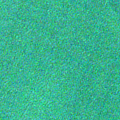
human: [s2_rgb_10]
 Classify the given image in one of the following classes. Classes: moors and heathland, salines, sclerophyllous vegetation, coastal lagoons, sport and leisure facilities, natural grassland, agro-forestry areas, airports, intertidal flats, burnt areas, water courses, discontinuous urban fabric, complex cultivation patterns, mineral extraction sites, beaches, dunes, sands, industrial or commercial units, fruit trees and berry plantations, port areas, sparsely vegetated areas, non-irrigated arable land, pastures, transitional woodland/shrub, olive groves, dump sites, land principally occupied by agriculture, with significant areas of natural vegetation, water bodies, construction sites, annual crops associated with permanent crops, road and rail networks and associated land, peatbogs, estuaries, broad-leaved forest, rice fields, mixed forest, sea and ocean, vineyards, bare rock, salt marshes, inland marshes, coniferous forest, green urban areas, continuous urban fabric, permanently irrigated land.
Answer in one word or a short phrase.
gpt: sea and ocean